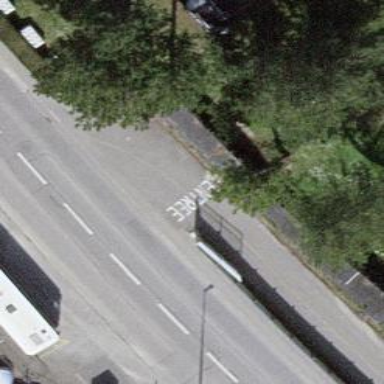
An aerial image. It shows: Asphalt sidewalk leading to public transport platform.